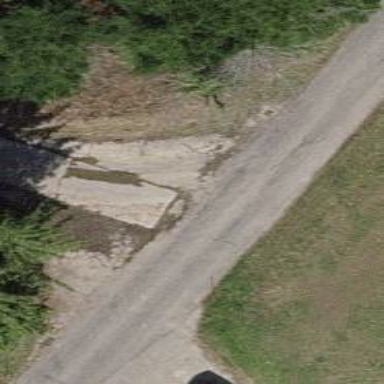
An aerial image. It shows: Unclassified road.